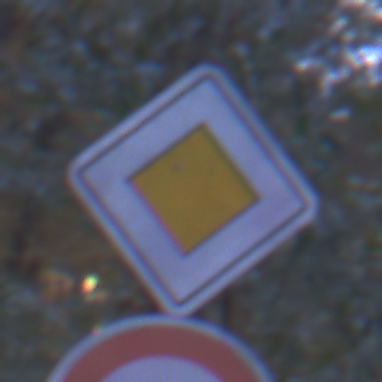
Verkehrszeichen: Vorfahrtsstrasse
Zusatzzeichen unten: Geschwindigkeit80
Umgebung: Outdoor, Suburban
Tageszeit: Night
Wetter: PartlyCloudy
Licht: Artificial
Jahreszeit: NotSpecified
Kontrast: LowContrast